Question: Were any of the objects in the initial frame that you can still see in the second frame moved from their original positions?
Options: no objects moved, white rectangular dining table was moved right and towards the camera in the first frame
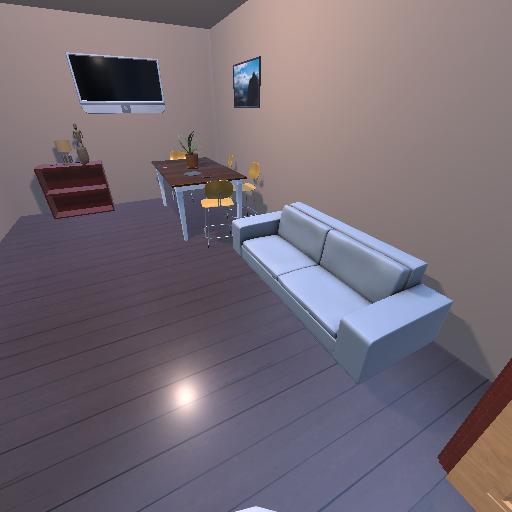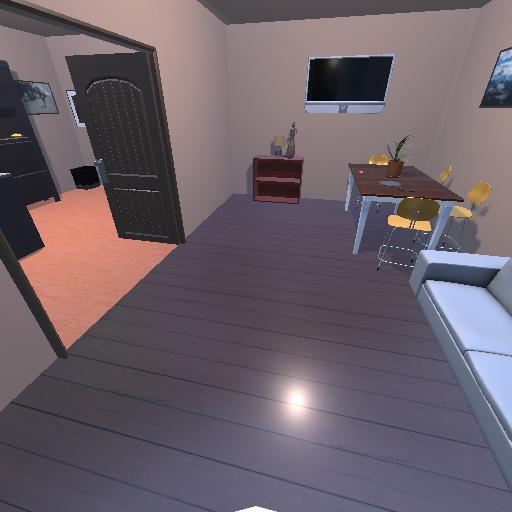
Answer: no objects moved